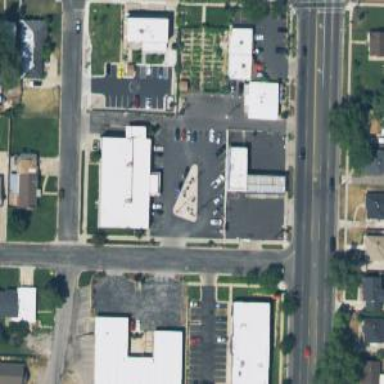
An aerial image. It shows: Convenience shop.